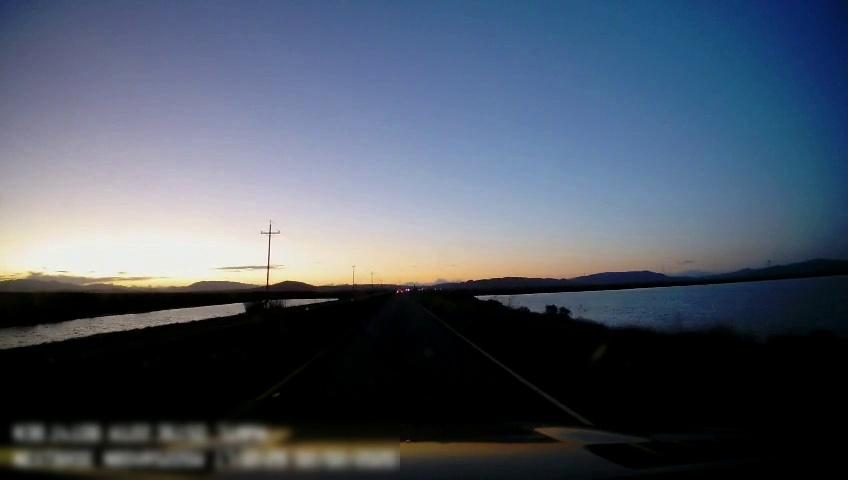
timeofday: Dusk/Dawn/Twilight
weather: Sunny
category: Drivable Space
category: Lanes | Current Lane
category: Lanes | Current Lane